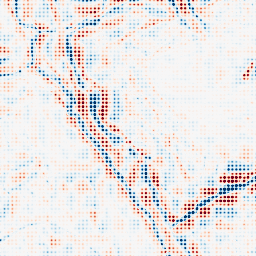
Category: wavelet
Decomposition family: wavelet_biorthogonal
Decomposition parameters: wavelet: bior5.5
level: 4
Upsampling method: sinc_hamming
Upsampling parameters: scale: 8
kernel_size: 4
Upsampling scale: 8